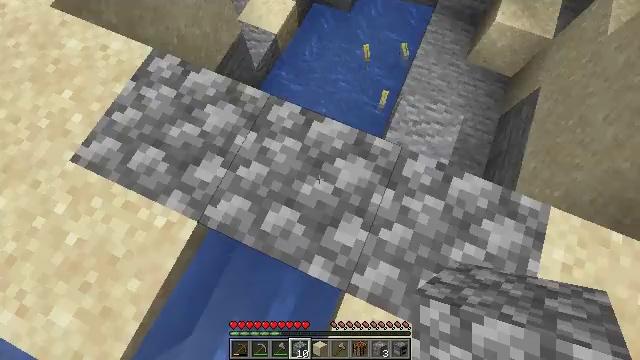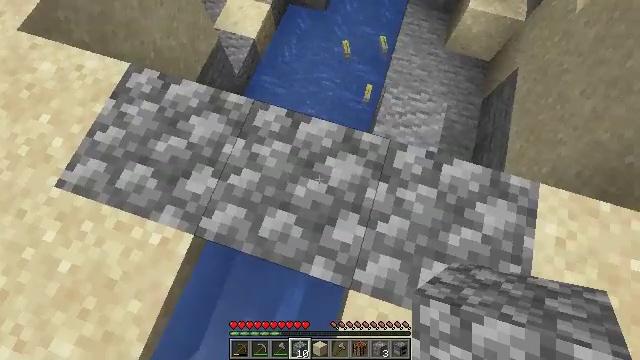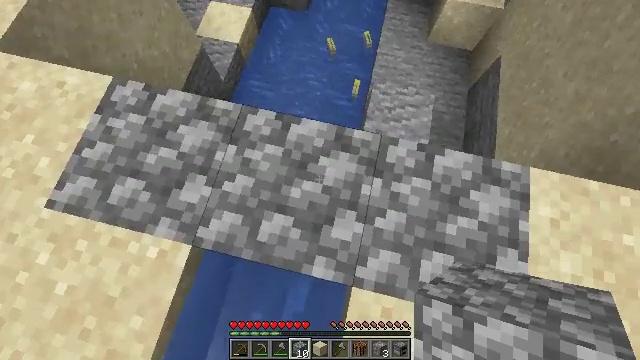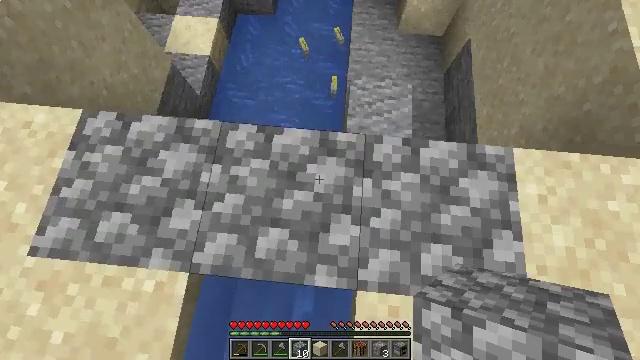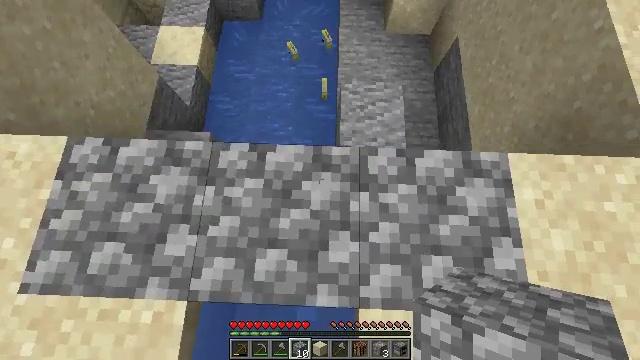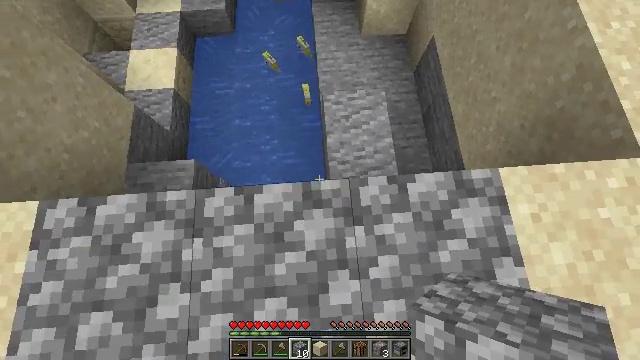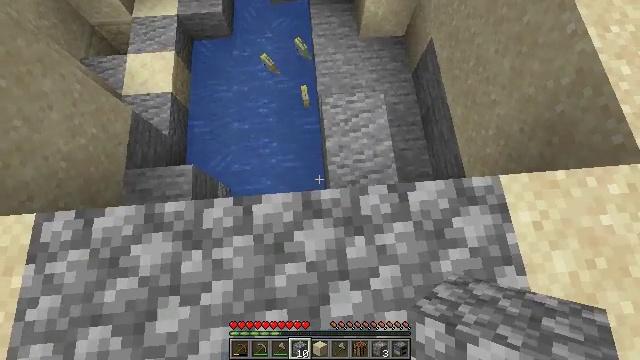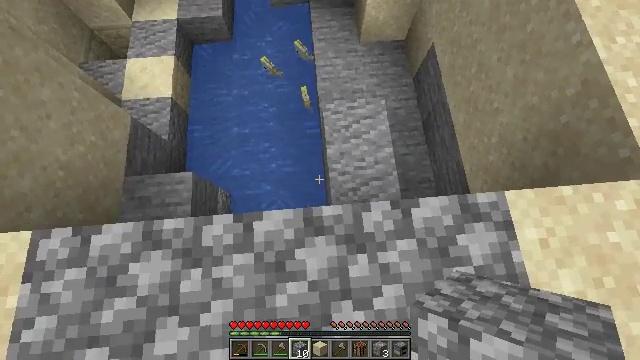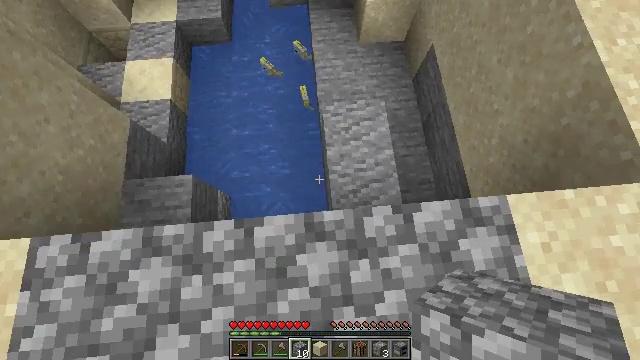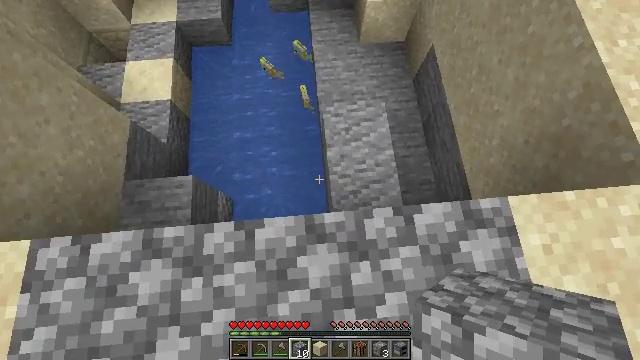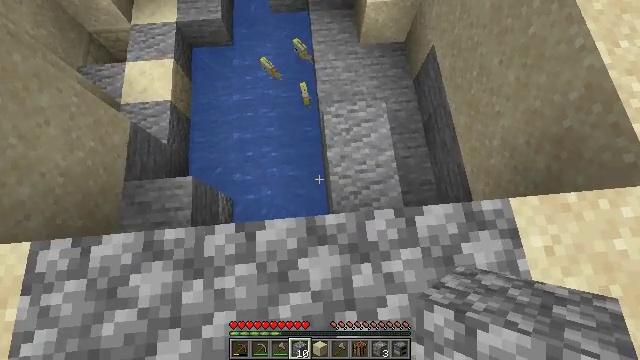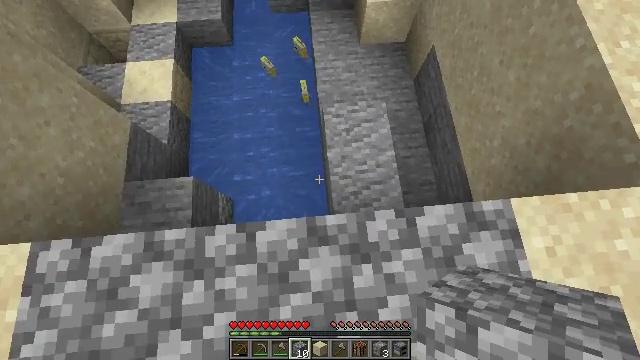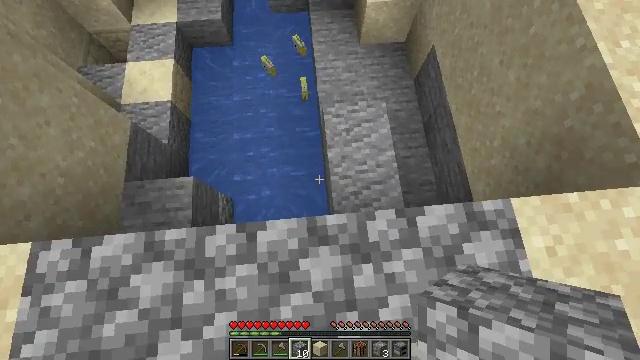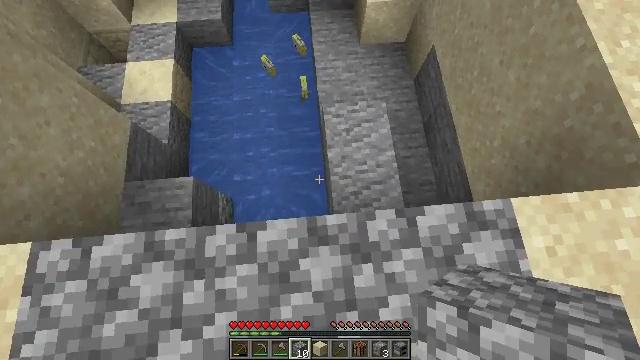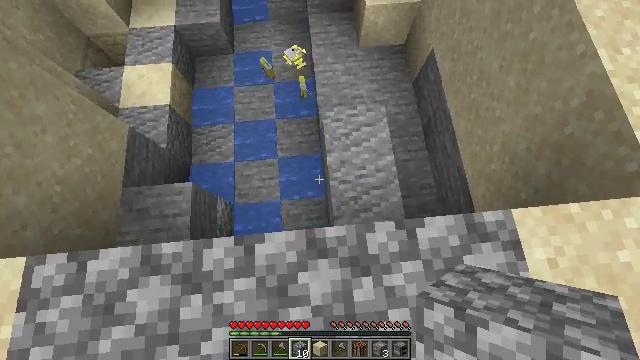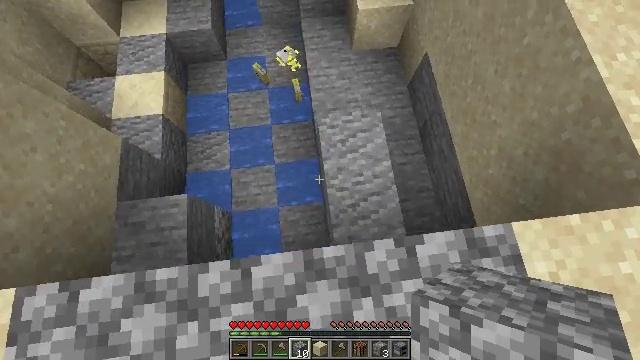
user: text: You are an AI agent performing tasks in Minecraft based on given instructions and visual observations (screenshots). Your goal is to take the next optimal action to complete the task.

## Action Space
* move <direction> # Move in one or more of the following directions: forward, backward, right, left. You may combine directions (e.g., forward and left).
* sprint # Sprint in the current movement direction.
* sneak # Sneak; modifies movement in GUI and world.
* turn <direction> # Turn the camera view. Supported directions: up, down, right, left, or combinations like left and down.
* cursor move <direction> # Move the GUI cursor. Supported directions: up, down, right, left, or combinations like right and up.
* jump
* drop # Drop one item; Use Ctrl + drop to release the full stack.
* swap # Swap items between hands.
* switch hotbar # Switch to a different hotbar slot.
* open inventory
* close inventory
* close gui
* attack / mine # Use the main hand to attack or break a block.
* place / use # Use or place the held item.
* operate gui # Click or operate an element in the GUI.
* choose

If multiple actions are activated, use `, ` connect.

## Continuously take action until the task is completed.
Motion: motion action
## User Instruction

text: Catch and kill the tropical fish.
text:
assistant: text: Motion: turn right
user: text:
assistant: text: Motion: turn right
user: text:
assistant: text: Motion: move forward, turn right
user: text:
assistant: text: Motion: move forward, turn right
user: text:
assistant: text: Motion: move forward, turn right
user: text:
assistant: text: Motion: no_op
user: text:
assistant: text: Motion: no_op
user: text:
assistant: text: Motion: no_op
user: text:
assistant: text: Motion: no_op
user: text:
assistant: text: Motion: no_op
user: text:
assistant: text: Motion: no_op
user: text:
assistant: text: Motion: no_op
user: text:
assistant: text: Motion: no_op
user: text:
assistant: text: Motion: move forward
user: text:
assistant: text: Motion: move forward, turn right
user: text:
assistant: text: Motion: move forward, turn right
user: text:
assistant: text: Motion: move forward, turn right
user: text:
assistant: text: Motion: move forward, turn right
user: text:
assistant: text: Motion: turn right
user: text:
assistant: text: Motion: turn right
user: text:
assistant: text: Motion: no_op
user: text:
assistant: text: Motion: no_op
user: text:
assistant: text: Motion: no_op
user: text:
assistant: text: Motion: no_op
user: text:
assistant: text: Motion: no_op
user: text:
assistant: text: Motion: no_op
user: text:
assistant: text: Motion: turn right
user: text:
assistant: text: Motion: turn right
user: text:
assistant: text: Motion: turn right
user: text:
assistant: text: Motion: no_op